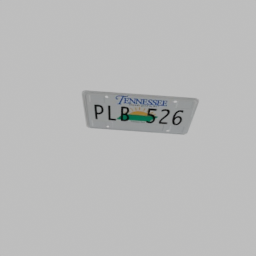
Label: mechanical